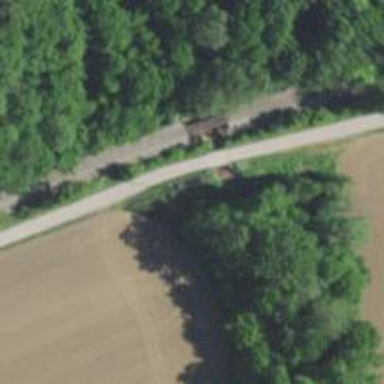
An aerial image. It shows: Railway bridge.